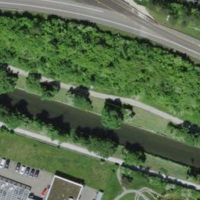
EUNIS habitat code: 57
Species observed at this site:
Vicia sepium